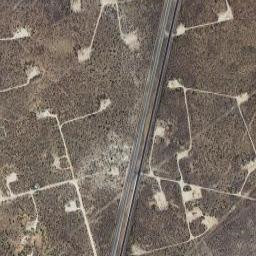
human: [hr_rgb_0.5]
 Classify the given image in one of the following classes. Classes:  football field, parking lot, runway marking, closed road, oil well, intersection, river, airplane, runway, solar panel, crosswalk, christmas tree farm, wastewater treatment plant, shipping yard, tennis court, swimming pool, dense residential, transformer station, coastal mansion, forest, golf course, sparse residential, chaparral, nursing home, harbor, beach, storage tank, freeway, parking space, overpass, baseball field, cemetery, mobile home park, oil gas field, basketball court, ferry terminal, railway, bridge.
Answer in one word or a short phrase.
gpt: oil gas field